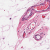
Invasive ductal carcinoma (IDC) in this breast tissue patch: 0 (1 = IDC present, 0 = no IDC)